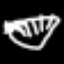
Label: diamond